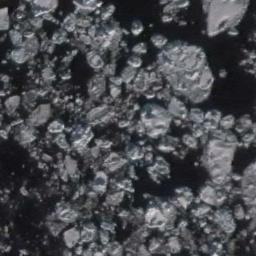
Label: sea_ice